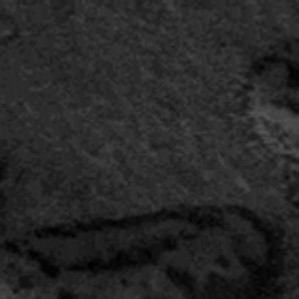
Label: frost